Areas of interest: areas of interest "767 Apartment"
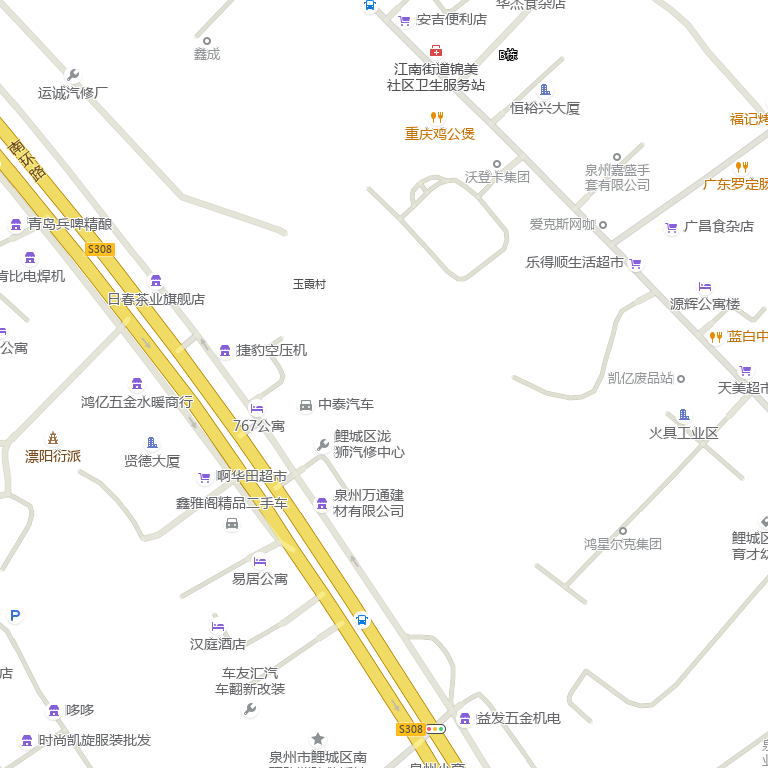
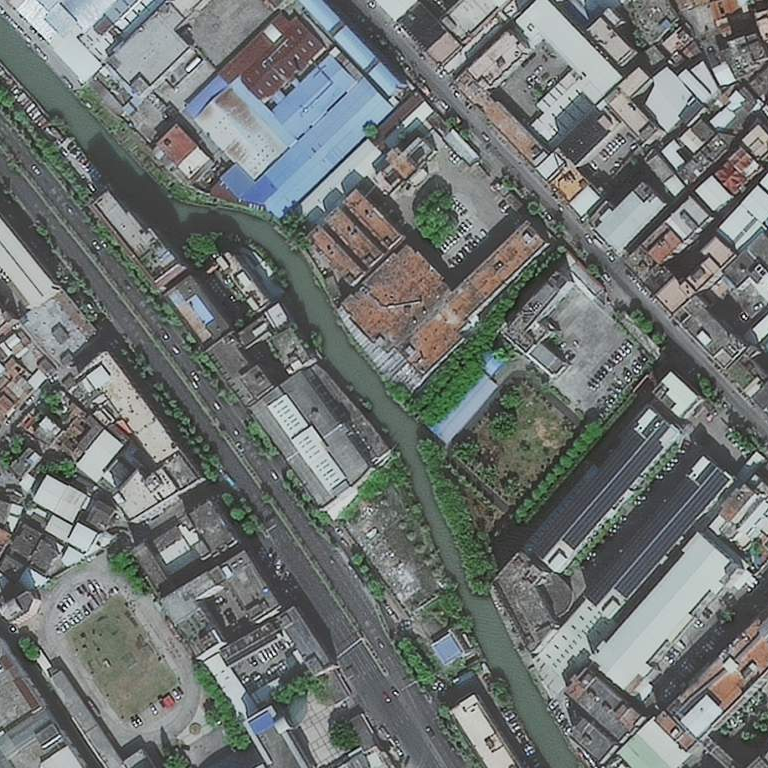